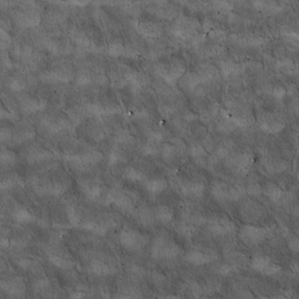
Label: non_frost